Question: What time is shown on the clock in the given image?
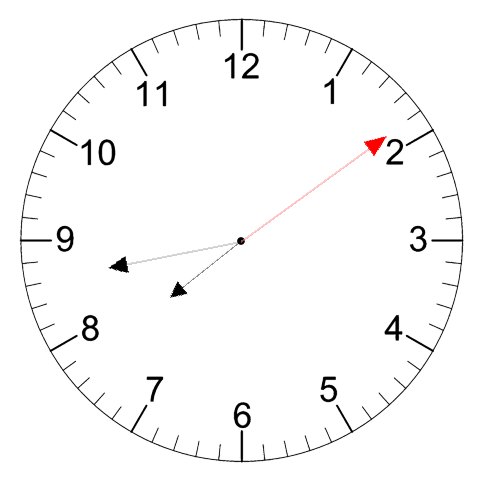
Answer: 07:43:09